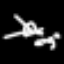
Label: angel